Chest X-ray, AP view. Patient: 55 years old, sex F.
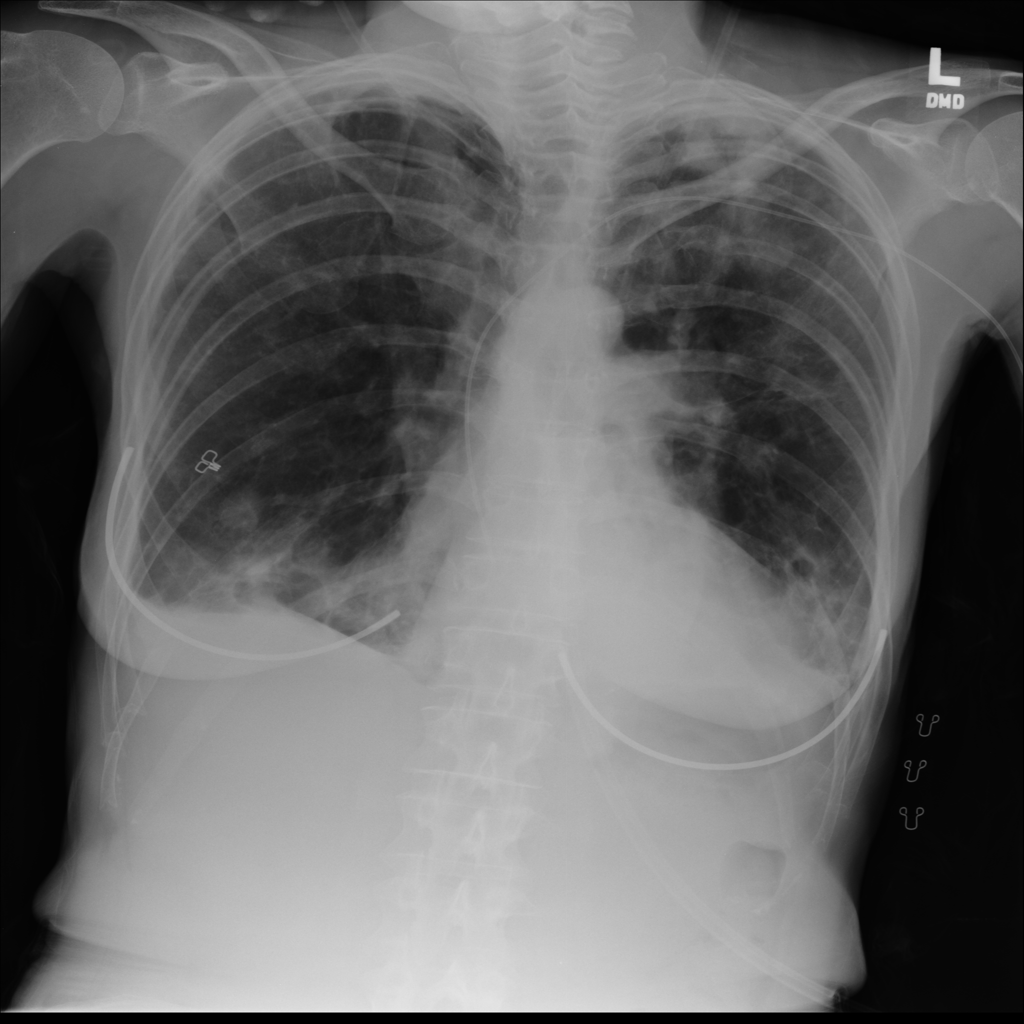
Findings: Mass